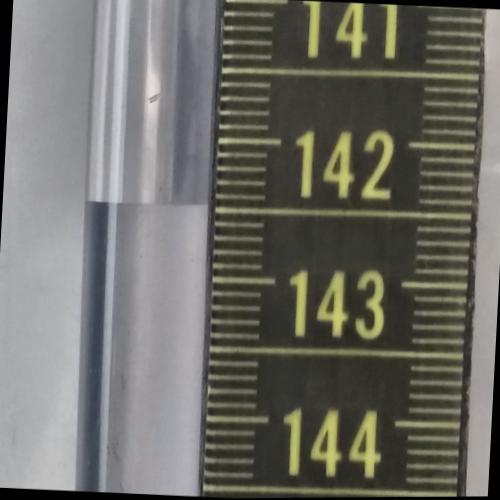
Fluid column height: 142.5 cm